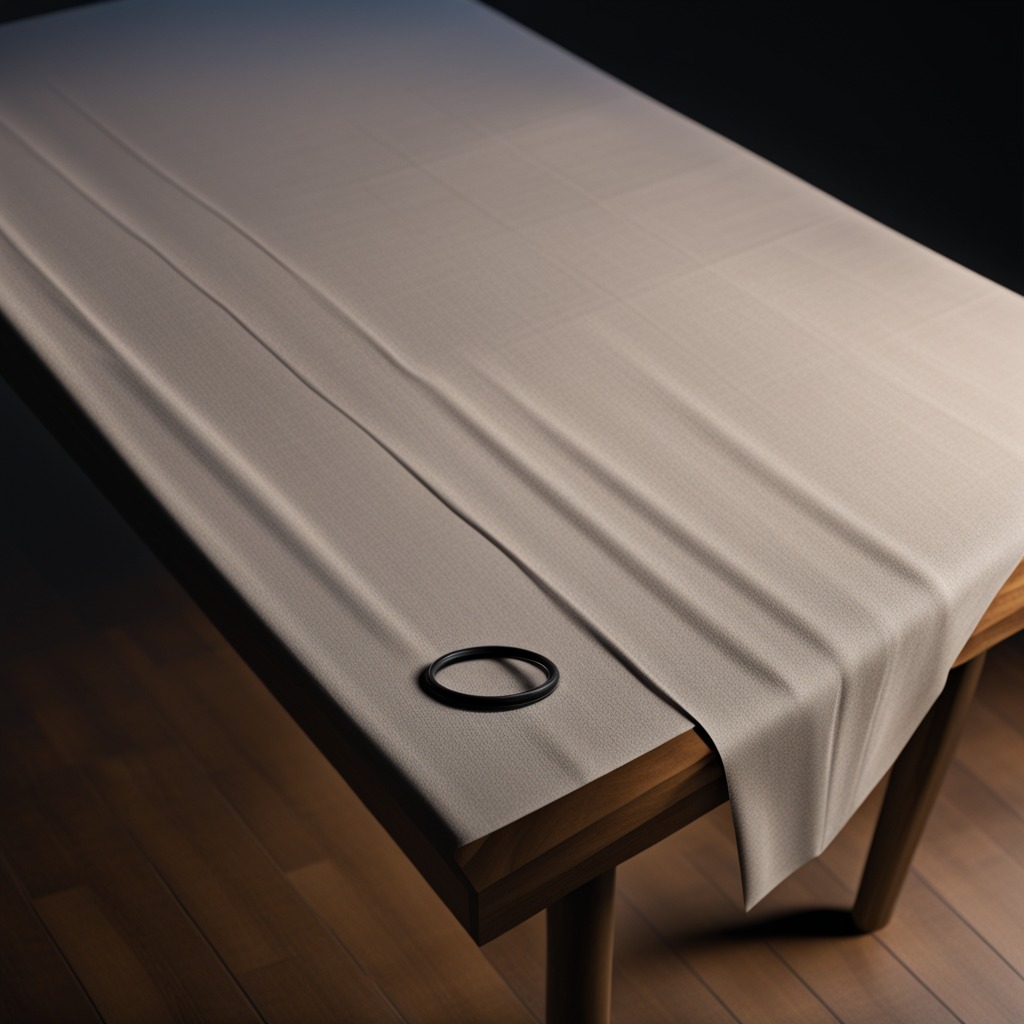
A rubber O-ring is lying on the wooden table.